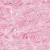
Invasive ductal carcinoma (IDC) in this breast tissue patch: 0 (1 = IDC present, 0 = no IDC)